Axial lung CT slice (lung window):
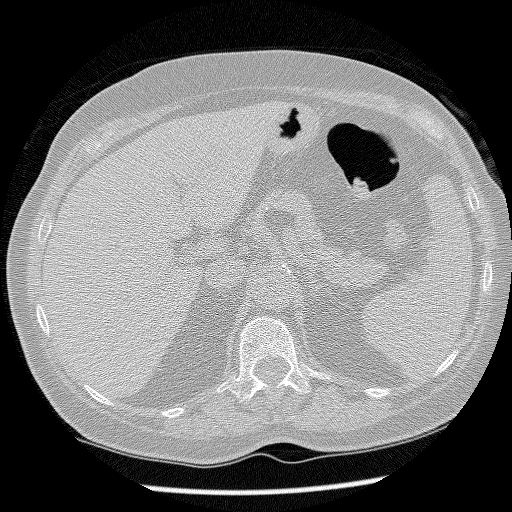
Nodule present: no